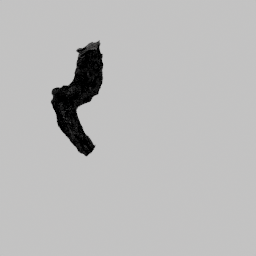
Label: nature